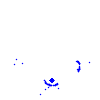
Particle: kaon